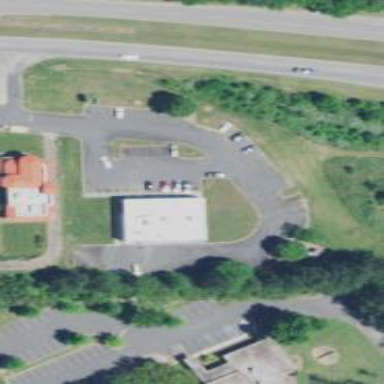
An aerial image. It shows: Pharmacy providing healthcare services.